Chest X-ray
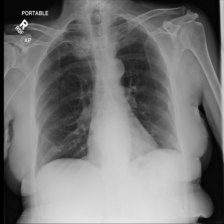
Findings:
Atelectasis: negative
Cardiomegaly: negative
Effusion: negative
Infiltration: negative
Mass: negative
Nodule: negative
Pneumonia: negative
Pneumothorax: negative
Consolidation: negative
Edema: negative
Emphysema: negative
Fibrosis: negative
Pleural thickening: negative
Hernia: negative